Question: I used to use VS 2010 with TFS 2010 and everything was fine. Since I upgraded to VS 2012 and at the same time TFS 2012 build progress indicator is not working correct. It shows Started 0 seconds ago and it will stay until end of the build, then says build is done. I tried using VS 2013 Preview and nothing different.

Is this TFS 2012 problem or Visual Studio? How can that be solved?
Thanks for the help!
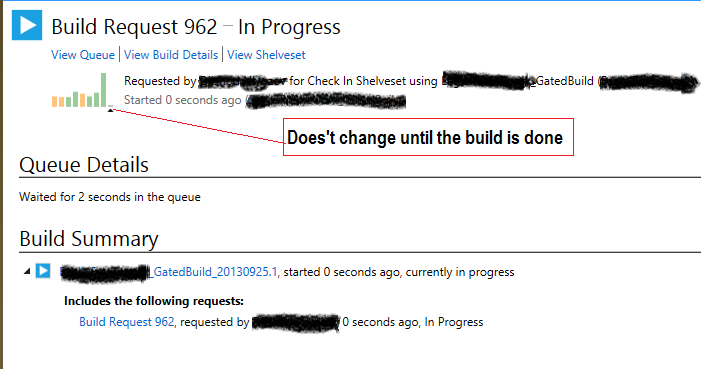
Answer: I just upgraded to Windows 8.1 and now it is working fine. Maybe I shouldn't say upgrading to Windows 8.1 will fix it. Because I have another machine that has Windows 8.1 Preview and I can still reproduce it. Upgrading from Windows fixed it. Thanks everyone for helping!